Question: I try to make my view rotate as long as it goes through the path (linear path) but it doesn't rotate.
This is my code:
'''
CAKeyframeAnimation *animKF = [CAKeyframeAnimation animationWithKeyPath:@"position"];
animKF.values = [NSArray arrayWithObjects:[NSValue valueWithCGPoint:CGPointMake(100, 100)], [NSValue valueWithCGPoint:CGPointMake(400, 400)], [NSValue valueWithCGPoint:CGPointMake(700, 100)], [NSValue valueWithCGPoint:CGPointMake(1000, 400)], nil];
animKF.keyTimes = [NSArray arrayWithObjects:[NSNumber numberWithFloat:0.0], [NSNumber numberWithFloat:0.25], [NSNumber numberWithFloat:0.5], [NSNumber numberWithFloat:1.0], nil];
animKF.duration = 6;
animKF.rotationMode = kCAAnimationRotateAuto;
[imageView.layer addAnimation:animKF forKey:@"keyframe"];
'''
But the imageView (the blue face in the picture) doesn't rotate along the path (the red line in the picture)

Thank you so much.
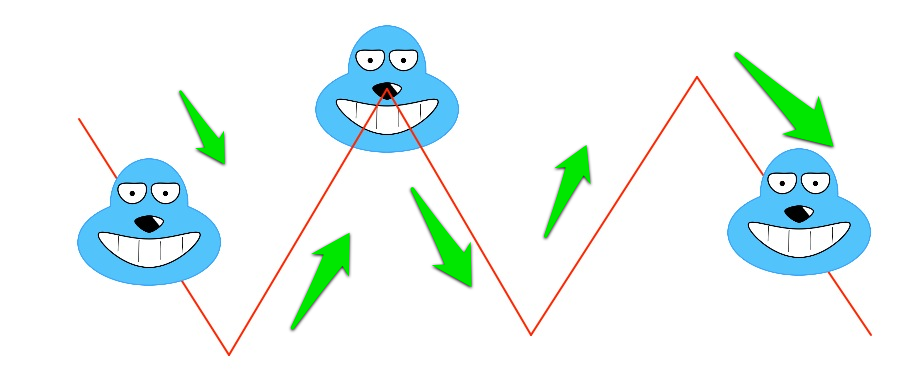
Answer: From the documentation of <URL>:
> The effect of setting this property to a non-'nil' value when no path object is supplied is undefined.
In your code you are setting the 'values'-property of your key frame animation but you need to set a <URL> instead.
---
You should create a CGPath from your values and set that as the path of your keyframe.
'''
UIBezierPath *animationPath = [UIBezierPath bezierPath];
[animationPath moveToPoint:CGPointMake(100, 100)];
[animationPath addLineToPoint:CGPointMake(400, 400)];
[animationPath addLineToPoint:CGPointMake(700, 100)];
[animationPath addLineToPoint:CGPointMake(1000, 400)];
animKF.path = animationPath.CGPath;
'''